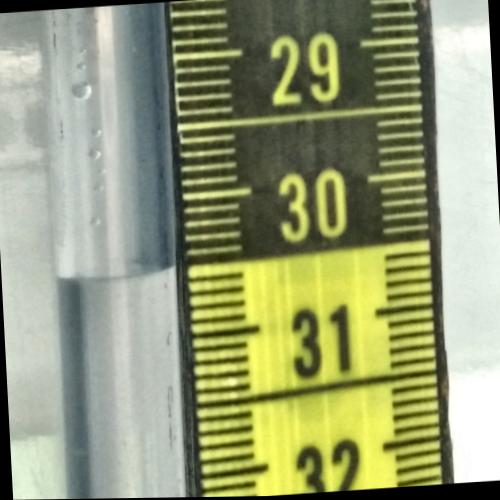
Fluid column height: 30.5 cm